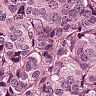
Metastatic tissue present: yes